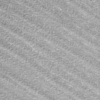
Label: not_dusty